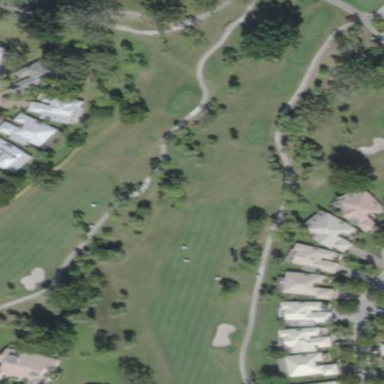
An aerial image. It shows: Golf course.